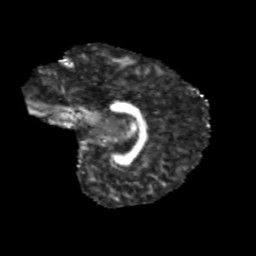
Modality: FA
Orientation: sagittal
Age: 10
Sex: male
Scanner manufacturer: siemens
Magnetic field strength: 3 T
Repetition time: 3.8 s
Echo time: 0.07 s